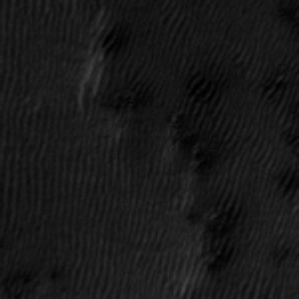
Label: frost